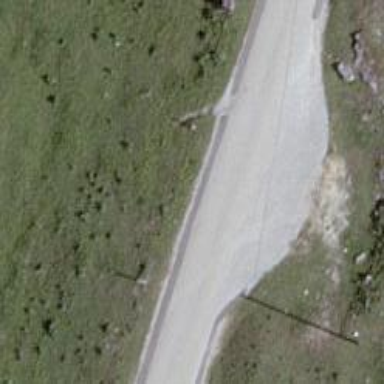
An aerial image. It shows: Passing place on the road.